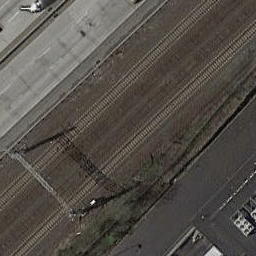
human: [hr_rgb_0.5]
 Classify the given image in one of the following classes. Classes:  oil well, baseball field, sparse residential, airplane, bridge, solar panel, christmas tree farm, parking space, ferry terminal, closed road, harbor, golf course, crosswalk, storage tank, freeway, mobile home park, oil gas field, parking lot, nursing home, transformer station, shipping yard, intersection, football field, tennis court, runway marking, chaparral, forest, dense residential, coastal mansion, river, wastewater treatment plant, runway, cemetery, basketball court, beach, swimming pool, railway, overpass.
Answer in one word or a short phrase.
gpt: railway